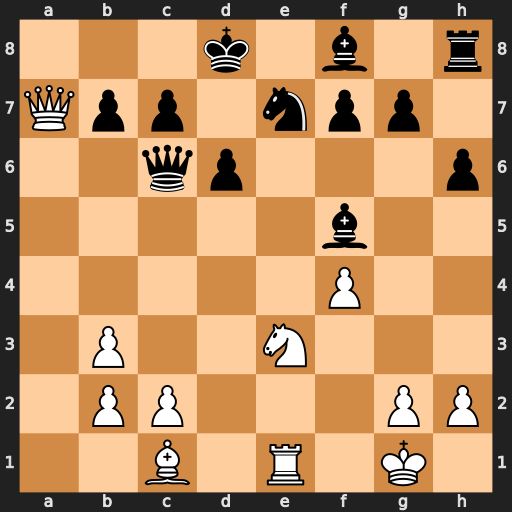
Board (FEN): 3k1b1r/Qpp1npp1/2qp3p/5b2/5P2/1P2N3/1PP3PP/2B1R1K1
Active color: w
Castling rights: -
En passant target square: -
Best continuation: Nxf5 Qc5+ Qxc5